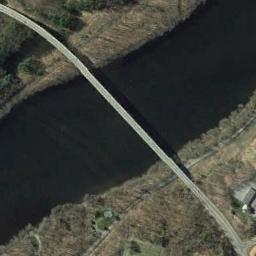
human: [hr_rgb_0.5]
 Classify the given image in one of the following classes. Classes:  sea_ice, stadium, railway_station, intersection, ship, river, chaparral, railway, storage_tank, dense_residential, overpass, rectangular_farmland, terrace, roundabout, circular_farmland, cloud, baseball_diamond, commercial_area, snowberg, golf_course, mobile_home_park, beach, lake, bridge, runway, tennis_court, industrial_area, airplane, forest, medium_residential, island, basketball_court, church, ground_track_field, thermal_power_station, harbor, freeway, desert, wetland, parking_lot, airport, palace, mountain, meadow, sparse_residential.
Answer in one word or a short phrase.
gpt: bridge